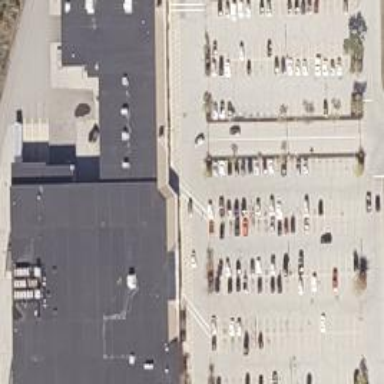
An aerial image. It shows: Supermarket building.